Question: I am unsure of how to set the size of 'geom_point' in R 'ggplot' in my bubble chart. One of my numerical variables is p-value, and the smallest bubbles are automatically plotted from the smallest p-values, but I would like to make it so that the largest p-values are shown by the smallest size of bubble on the plot.

I've tried using 'p + guides(size= guide_legend(reverse = TRUE))' but this just changes the order of the size of bubbles on the legend.
'''
library(ggplot2)
data(TFRC, package="ggplot2")
TFRC <- read.csv(file.choose(), header = TRUE)
# bubble chart showing position of polymorphisms on gene, the frequency of each of these polymorphisms, where they are prominent on earth, and p-value
TFRCggplot <- ggplot(TFRC, aes(Position, Frequency))+
geom_jitter(aes(col=Geographical.Location, size=p.value))+
labs(subtitle="Frequency of Various Polymorphisms", title="TFRC")
TFRCggplot + guides(size = guide_legend(reverse = TRUE))
'''
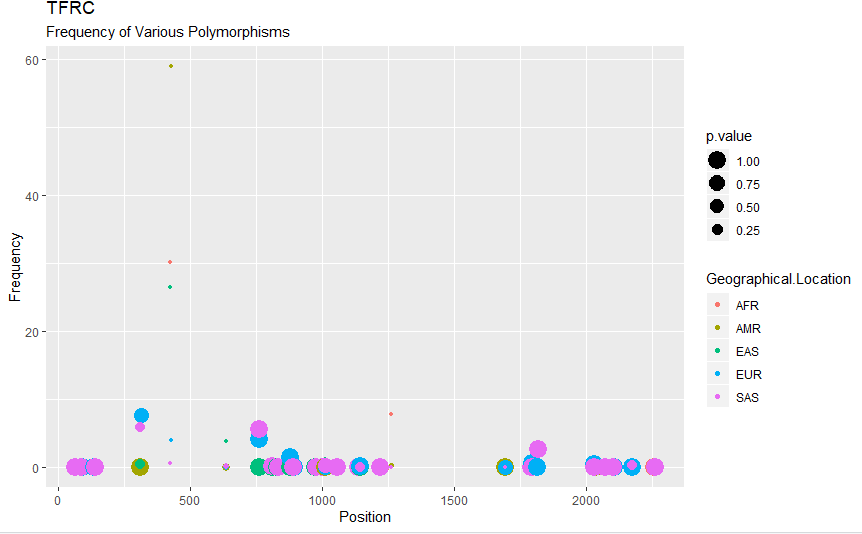
Answer: See '?scale_size_continuous'.
You could try reversing the range values:
'''
library(tibble)
library(ggplot2)
tibble(x = 1:5,
y = c(0.001, 0.01, 0.05, 0.1, 1)) %>%
ggplot(aes(x, y)) +
geom_point(aes(size = y)) +
scale_size_continuous(range = c(6, 1))
'''
<URL>
Or you could try 'trans = "reverse"':
'''
tibble(x = 1:5,
y = c(0.001, 0.01, 0.05, 0.1, 1)) %>%
ggplot(aes(x, y)) +
geom_point(aes(size = y)) +
scale_size_continuous(trans = "reverse")
'''
<URL>